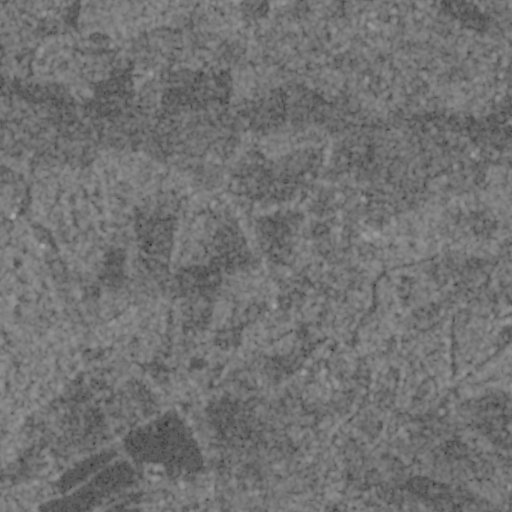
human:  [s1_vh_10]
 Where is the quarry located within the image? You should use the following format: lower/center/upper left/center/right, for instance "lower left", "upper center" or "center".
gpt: The quarry is located in the lower left of the image.
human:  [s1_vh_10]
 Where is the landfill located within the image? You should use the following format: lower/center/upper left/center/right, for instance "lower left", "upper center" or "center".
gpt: There is no landfill in the image.

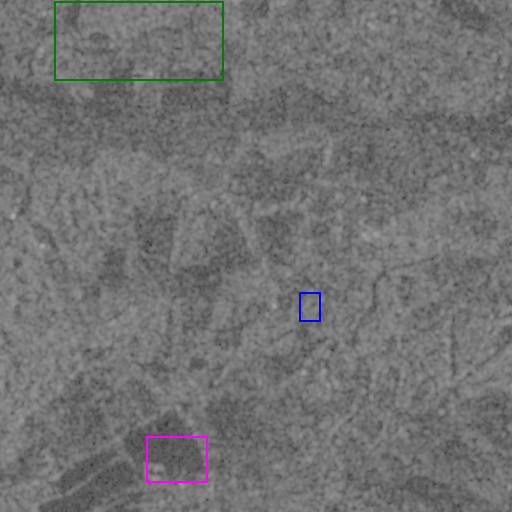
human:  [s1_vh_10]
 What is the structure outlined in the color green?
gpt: The structure outlined in green is a crop field.
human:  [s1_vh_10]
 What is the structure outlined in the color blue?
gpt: The structure outlined in blue is a park.
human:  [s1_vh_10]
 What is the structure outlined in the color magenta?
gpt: The structure outlined in magenta is a quarry.
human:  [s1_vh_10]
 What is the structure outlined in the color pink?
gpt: There is no pink outline.